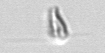
Label: flagellate